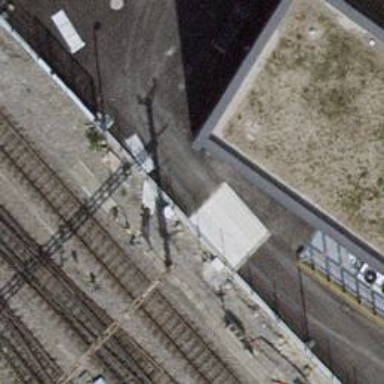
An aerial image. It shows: Disused railway siding with one track.